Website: apple
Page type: customer-info-address
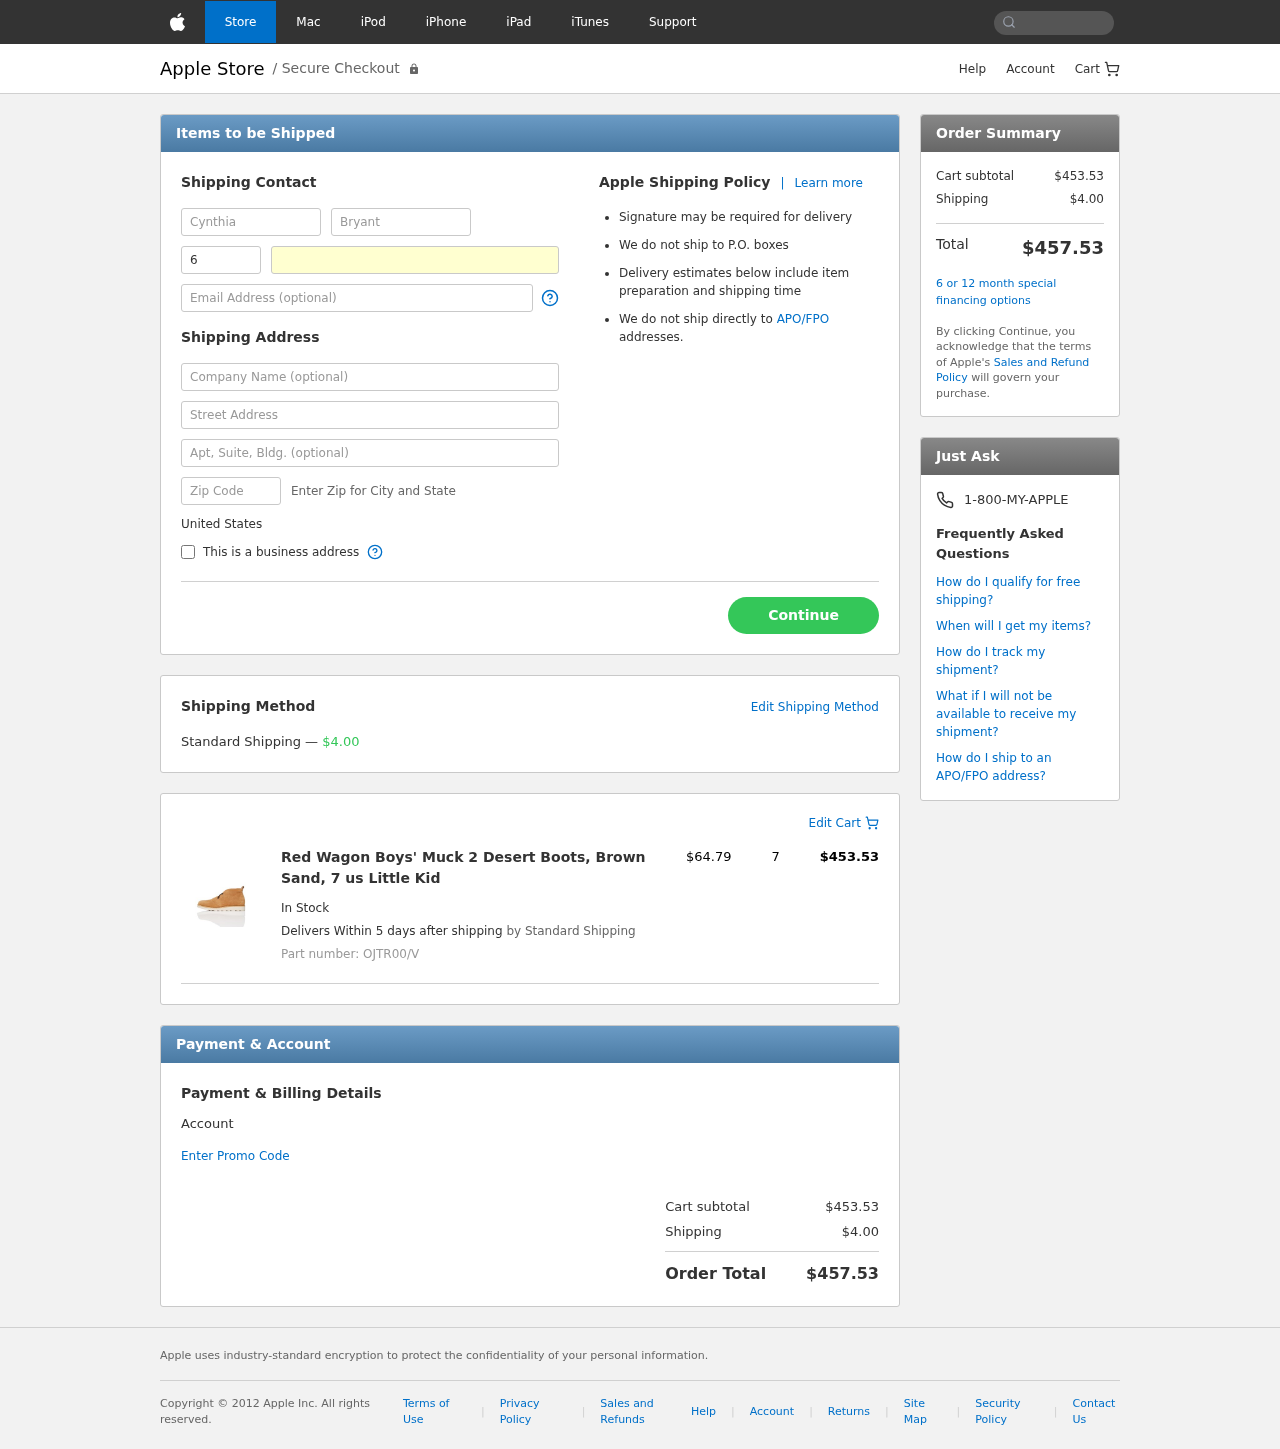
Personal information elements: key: PII_COUNTRY
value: United States
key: PII_FIRSTNAME
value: Cynthia
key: PII_LASTNAME
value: Bryant
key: PII_PHONE_AREA
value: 614
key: PII_PHONE_LINE
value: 7120
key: PII_EMAIL
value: cynthia.bryant@yahoo.com
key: PII_COMPANY
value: Jones, Johnson and Williams
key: PII_STREET
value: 179 Daniel Bridge Suite 084
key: PII_STREET2
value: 899 Robert Rapid Apt. 068
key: PII_POSTCODE
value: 26864
Product elements: key: PRODUCT1_NAME
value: Red Wagon Boys' Muck 2 Desert Boots, Brown Sand, 7 us Little Kid
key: PRODUCT1_PRICE
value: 64.79
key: PRODUCT1_QUANTITY
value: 7
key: PRODUCT1_SKU
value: OJTR00/V
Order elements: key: ORDER_SHIPPING_COST
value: $4.00
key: ORDER_ITEM_TOTAL
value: $453.53
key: ORDER_SUBTOTAL
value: $453.53
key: ORDER_TOTAL
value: $457.53